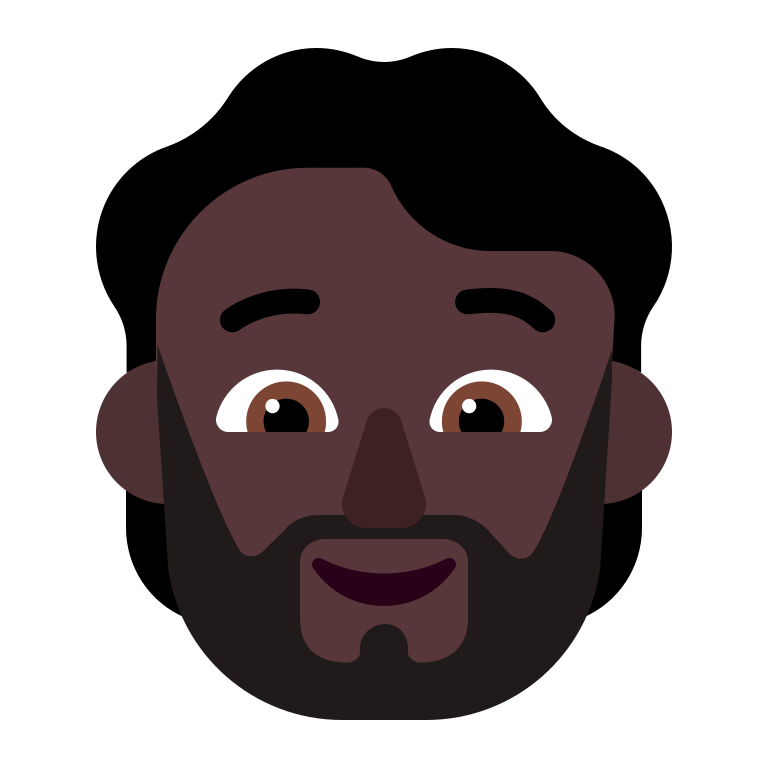
person beard flat dark